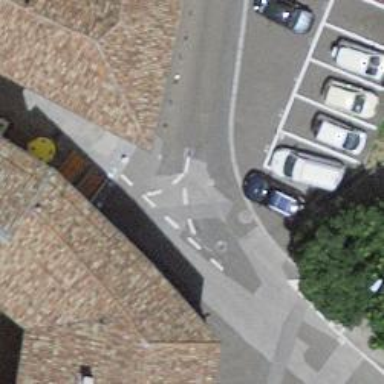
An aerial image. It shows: Rising bollard.